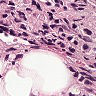
Metastatic tissue present: yes